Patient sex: M
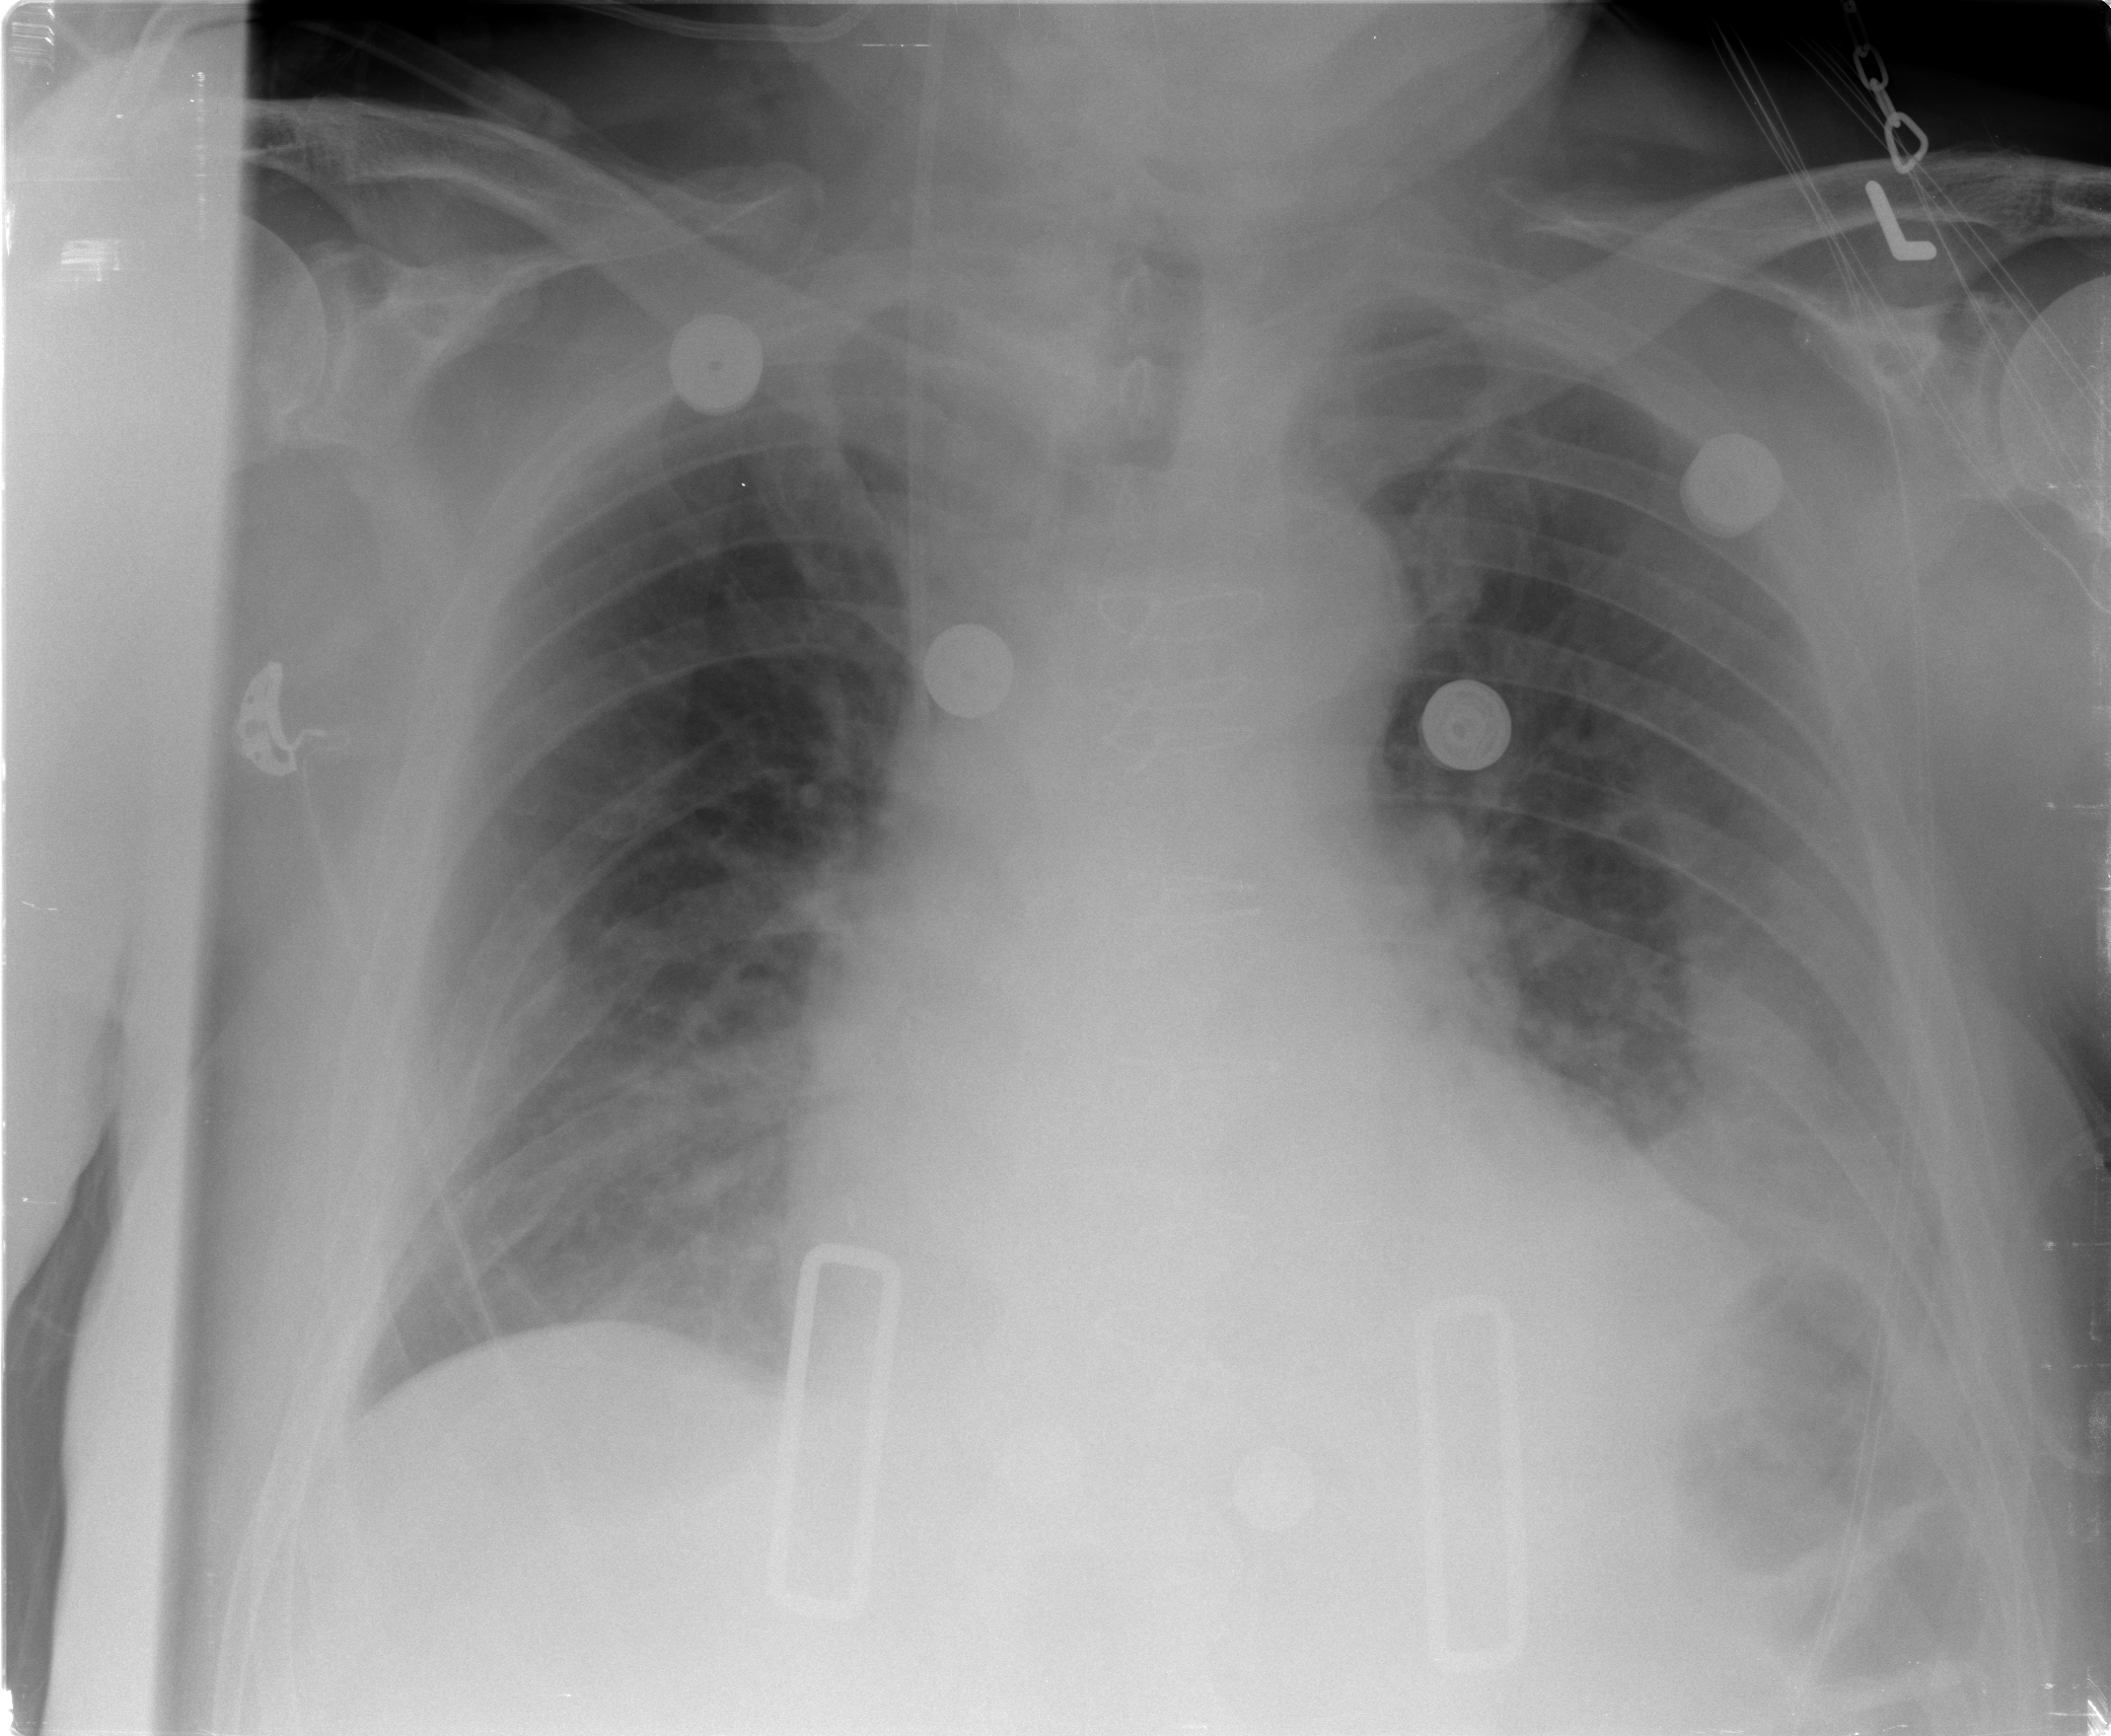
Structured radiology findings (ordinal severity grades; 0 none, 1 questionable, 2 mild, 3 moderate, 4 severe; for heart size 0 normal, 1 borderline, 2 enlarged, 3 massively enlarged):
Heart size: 2
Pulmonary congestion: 2
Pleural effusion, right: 0
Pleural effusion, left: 2
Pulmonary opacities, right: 0
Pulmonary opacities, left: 0
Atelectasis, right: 0
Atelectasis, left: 2